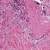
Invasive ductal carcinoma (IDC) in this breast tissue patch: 1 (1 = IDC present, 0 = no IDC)